Question: Given a description of the three-view drawing of a solid figure, find the maximum number of small cubes that the solid figure can be composed of when the three-view constraints are met.
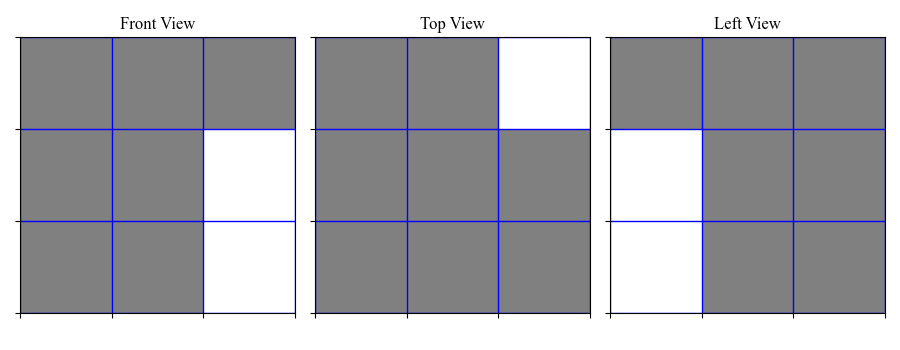
Answer: 16